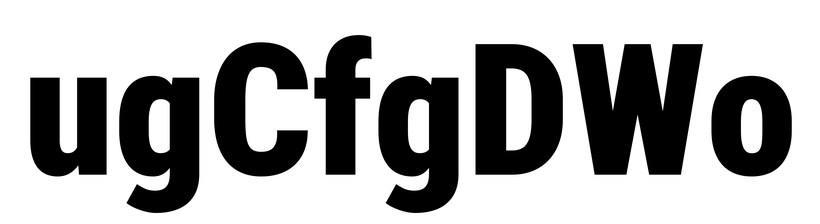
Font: Roboto_Condensed_Black